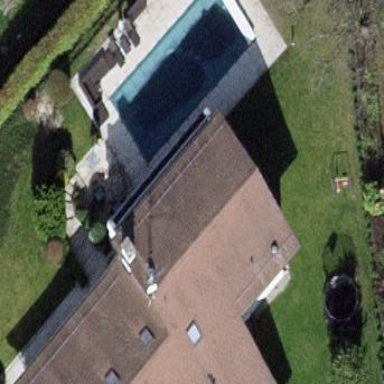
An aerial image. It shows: Swimming pool located in leisure land.